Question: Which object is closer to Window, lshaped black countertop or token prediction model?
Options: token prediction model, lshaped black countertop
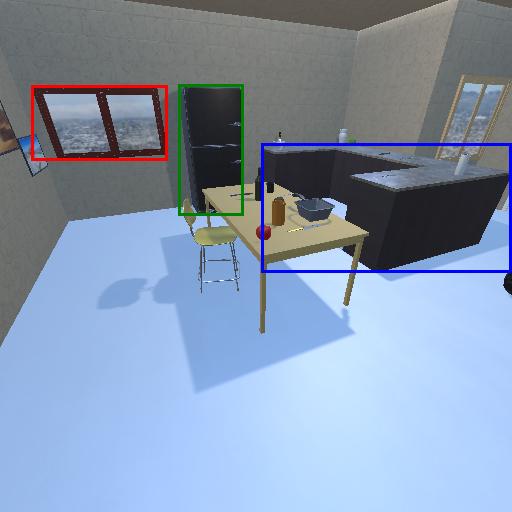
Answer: token prediction model